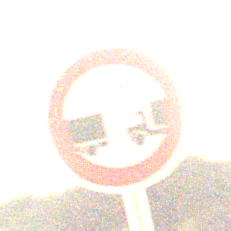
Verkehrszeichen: VerbotUnterschreitenMindestabstand
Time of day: Night
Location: Outdoor (Nature)
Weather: Clear
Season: NotSpecified
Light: Natural